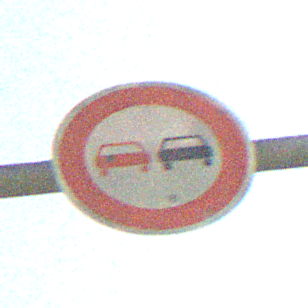
Verkehrszeichen: Ueberholverbot
Umgebung: Outdoor, Nature
Tageszeit: Night
Wetter: Clear
Licht: Natural
Jahreszeit: NotSpecified
Kontrast: HighContrast